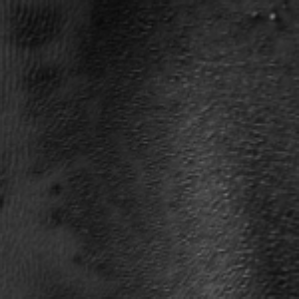
Label: frost